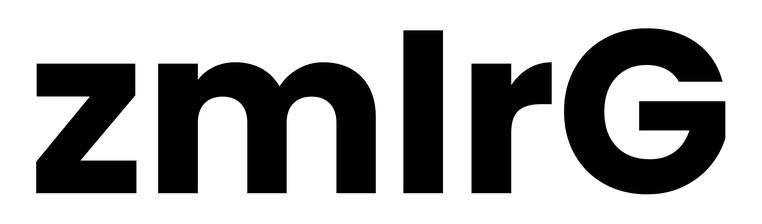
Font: Poppins-Bold